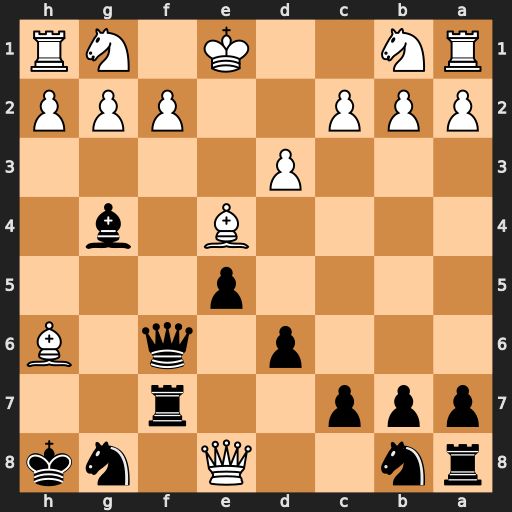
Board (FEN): rn2Q1nk/ppp2r2/3p1q1B/4p3/4B1b1/3P4/PPP2PPP/RN2K1NR
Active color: b
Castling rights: KQ
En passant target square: -
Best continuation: Qxf2#